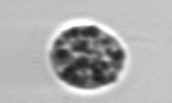
Label: Amoeba